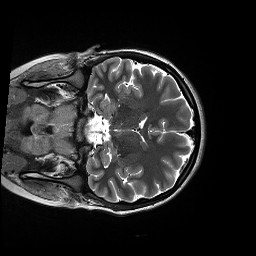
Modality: T2w
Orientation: coronal
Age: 18
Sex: female
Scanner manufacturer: siemens
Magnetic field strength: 3 T
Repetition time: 13.52 s
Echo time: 0.088 s